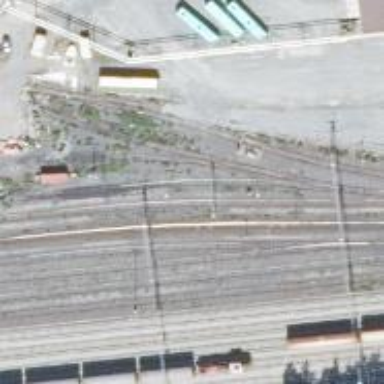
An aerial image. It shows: Railway fuel facility.